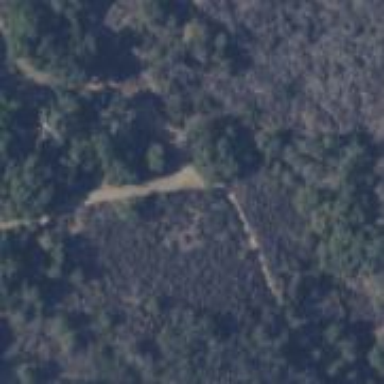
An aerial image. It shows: Lush woodland area covered with trees.